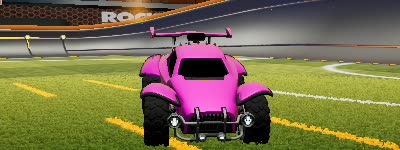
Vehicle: octane